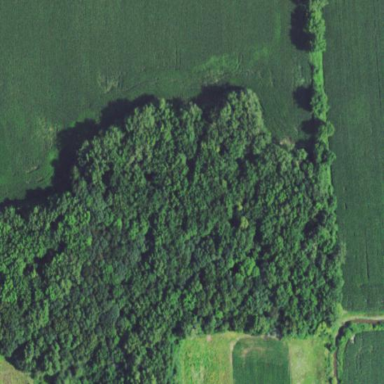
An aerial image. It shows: Serene woodland landscape.